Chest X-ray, AP view. Patient: 77 years old, sex M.
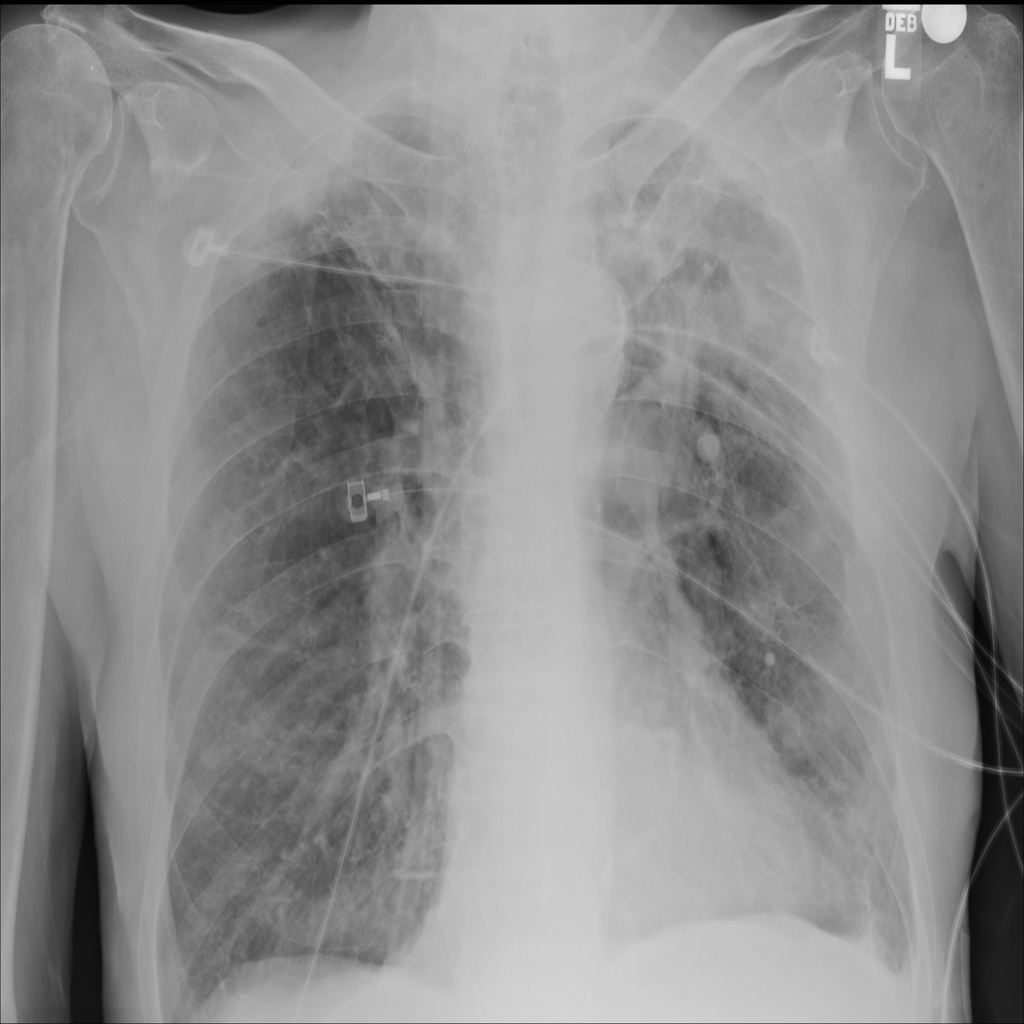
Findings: No Finding